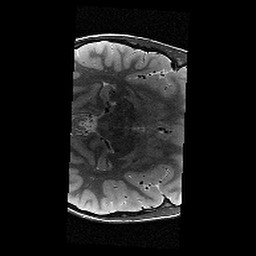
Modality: T2w
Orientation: axial
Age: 11
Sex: male
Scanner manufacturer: siemens
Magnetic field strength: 3 T
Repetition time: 9.23 s
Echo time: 0.067 s